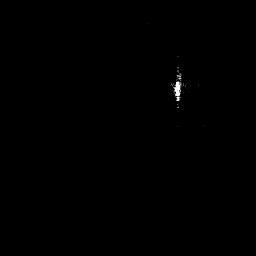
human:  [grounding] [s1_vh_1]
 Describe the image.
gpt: In the satellite image, there is  <ref>1 small ship </ref> <box>[[67, 30, 70, 38, 0]]</box> located at center.